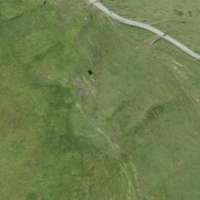
EUNIS habitat code: 23
Species observed at this site:
Platanthera bifolia
Geum montanum